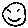
Label: smiley face